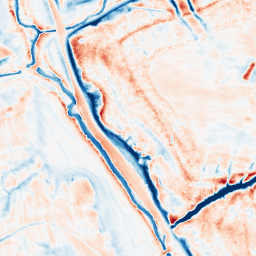
Category: classical
Decomposition family: gaussian_anisotropic
Decomposition parameters: sigma_x: 5
sigma_y: 5
Upsampling method: quadratic
Upsampling parameters: scale: 4
Upsampling scale: 4